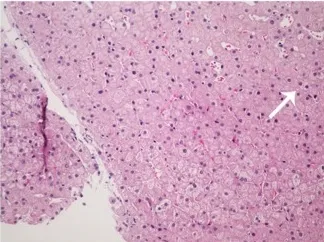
Histopathology images of liver stained by hematoxylin-eosin. Liver histology in the patient at age 4 years (C,D). It showed lower hydropic degeneration rate and fewer inflammatory cells infiltration.
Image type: pathology (h&e)